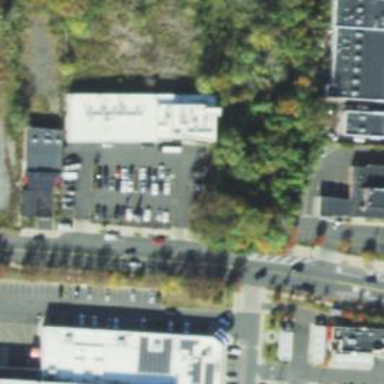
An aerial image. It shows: Healthcare clinic.